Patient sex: M
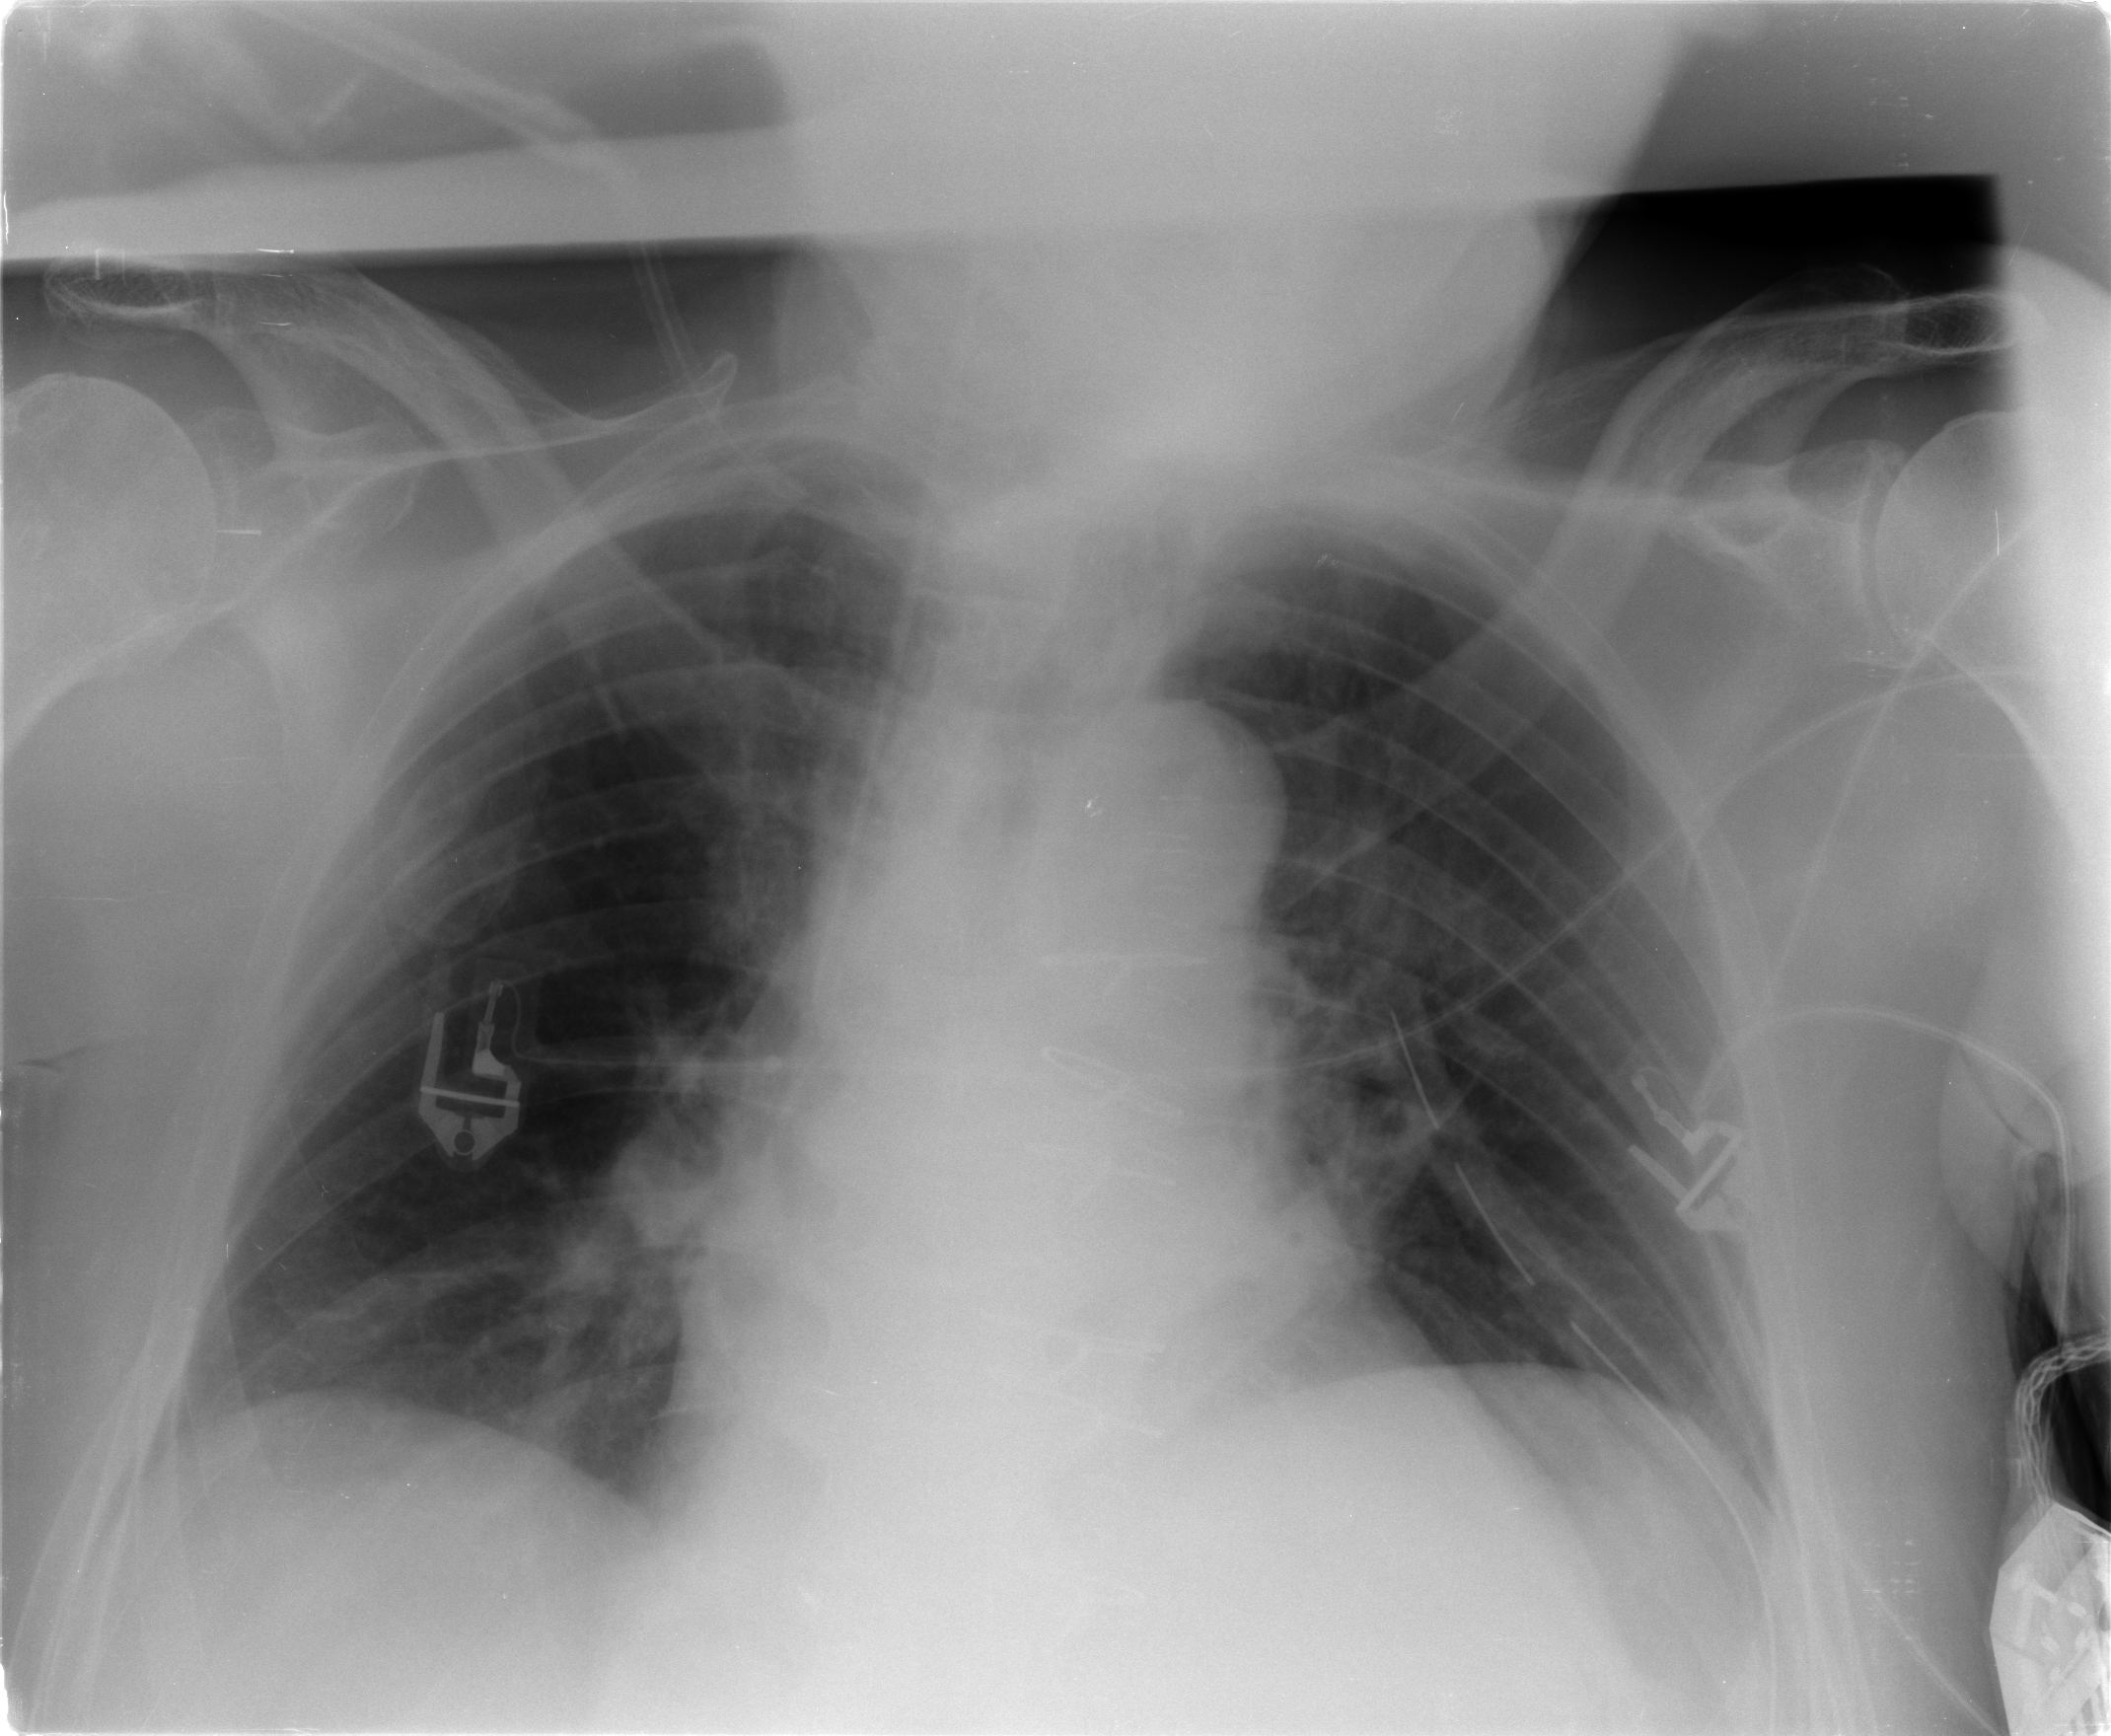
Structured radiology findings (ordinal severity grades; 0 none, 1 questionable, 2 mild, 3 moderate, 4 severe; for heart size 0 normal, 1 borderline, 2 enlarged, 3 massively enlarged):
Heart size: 2
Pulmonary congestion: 0
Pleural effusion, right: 1
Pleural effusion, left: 0
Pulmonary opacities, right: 0
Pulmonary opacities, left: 0
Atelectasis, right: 2
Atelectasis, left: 2